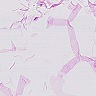
Metastatic tissue present: no